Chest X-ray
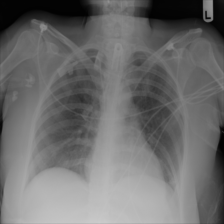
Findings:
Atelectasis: negative
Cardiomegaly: negative
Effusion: negative
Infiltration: positive
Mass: negative
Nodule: negative
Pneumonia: negative
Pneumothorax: negative
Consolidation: negative
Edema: negative
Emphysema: negative
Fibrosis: negative
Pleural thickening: negative
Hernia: negative